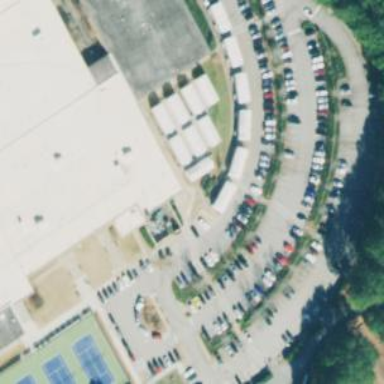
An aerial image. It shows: Parking space is available.